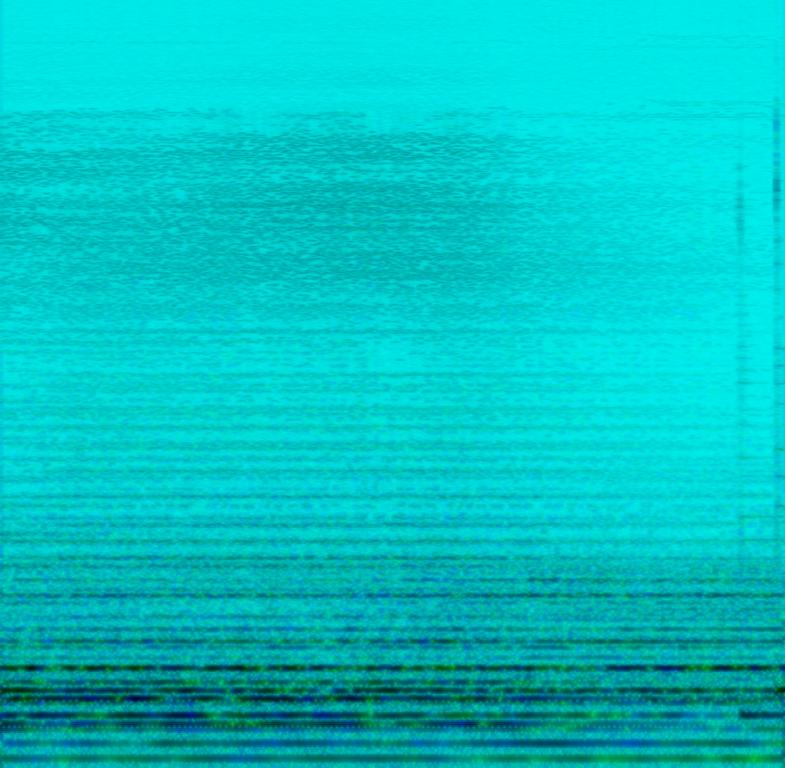
This song sounds very meditative and calming. Containing drones, a digital choir and soothing synthesizer pads playing long notes with small changes and a lot of reverb. On top of that a harp is playing a melody. This song may be playing while meditating.